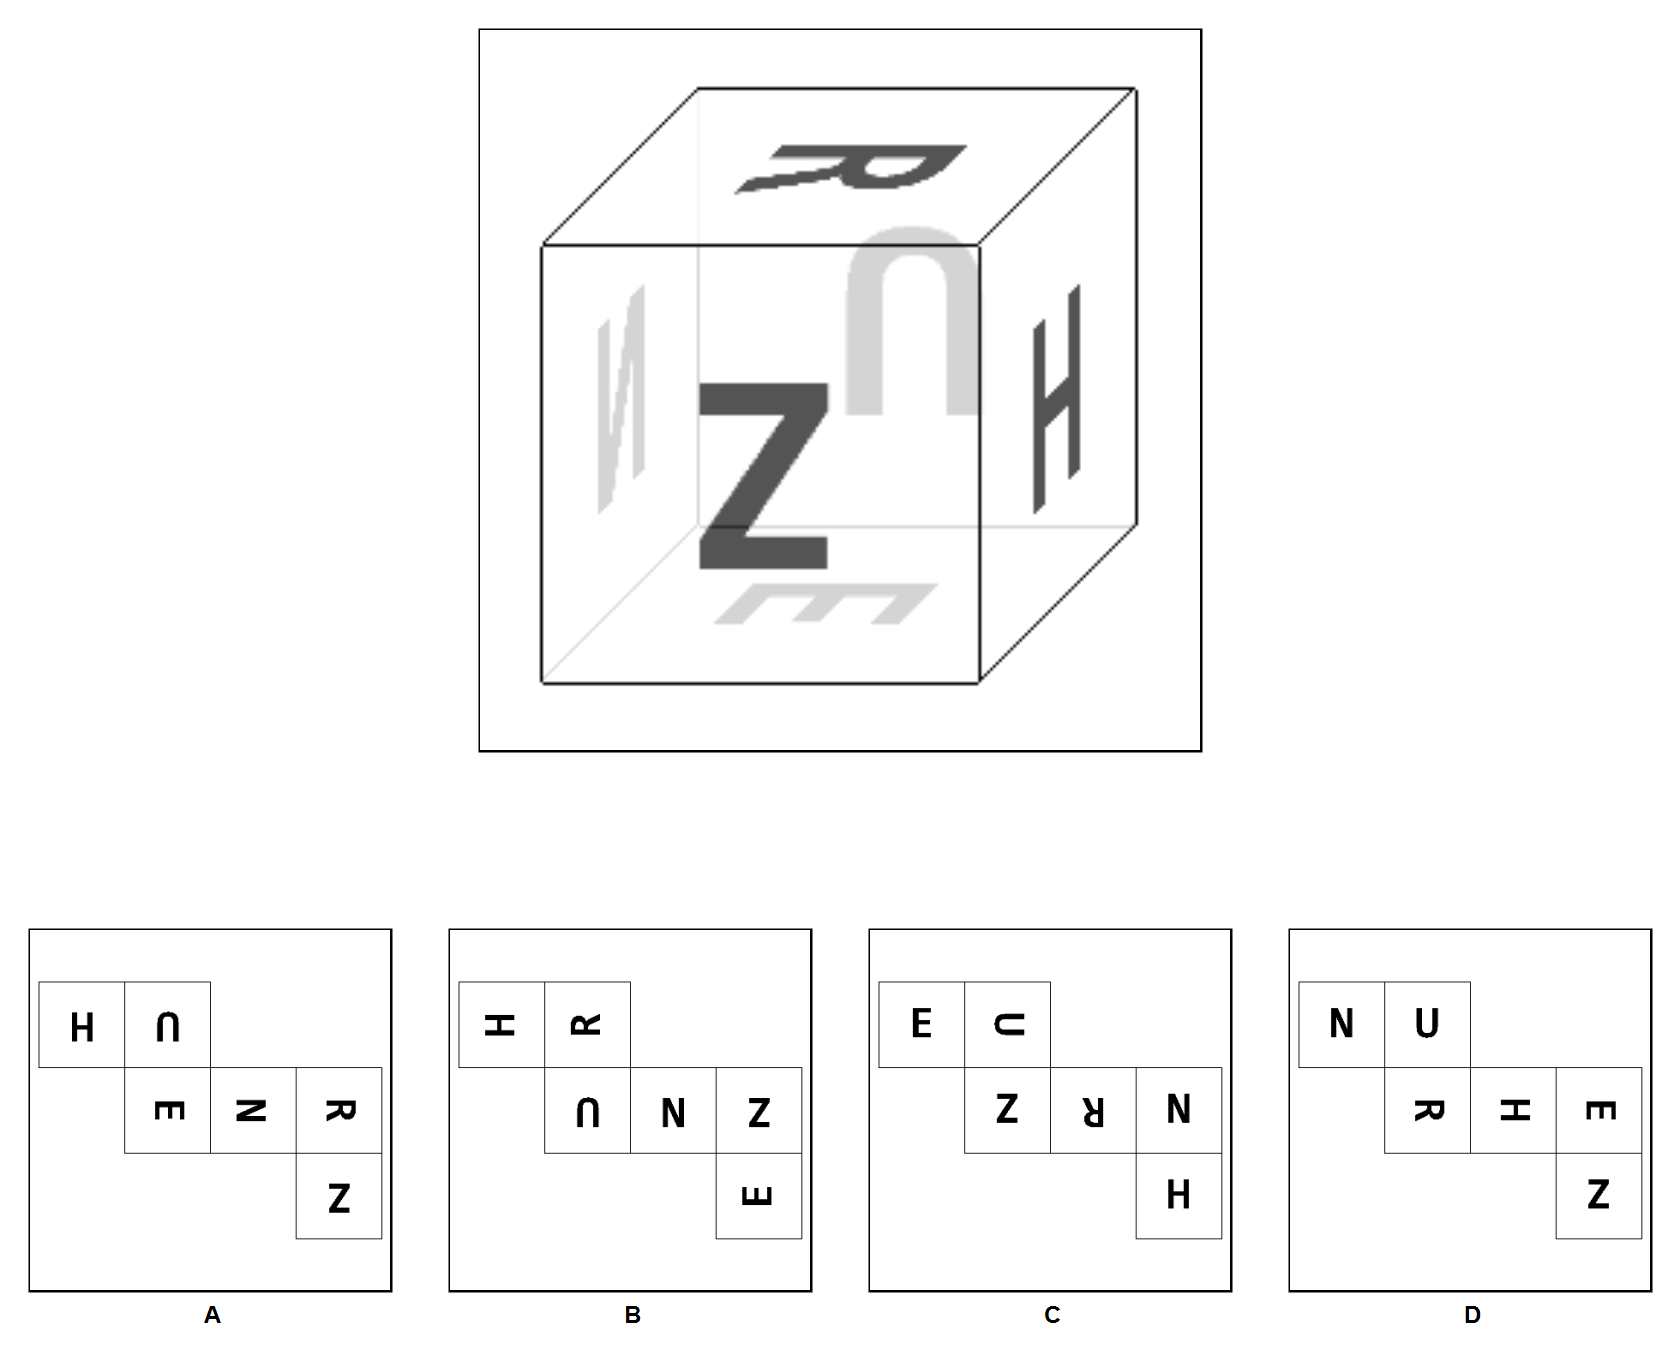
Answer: C